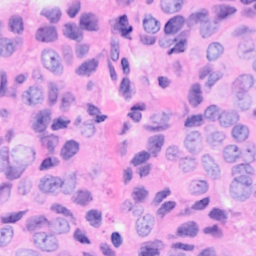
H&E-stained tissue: Breast